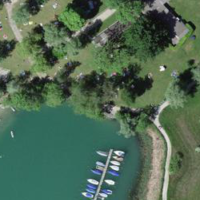
EUNIS habitat code: 16
Species observed at this site:
Salix alba
Himantopus himantopus
Acorus calamus
Gryllus campestris
Fringilla coelebs
Filipendula ulmaria